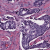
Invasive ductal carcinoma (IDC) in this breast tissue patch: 1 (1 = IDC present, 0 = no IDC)